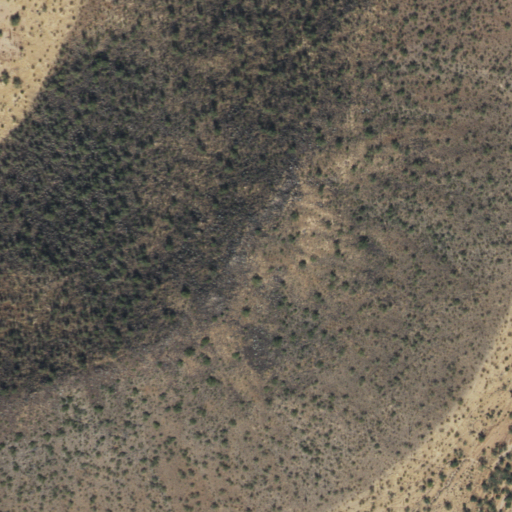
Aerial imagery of mountain in Arizona named Proctor Hill containing only shrub